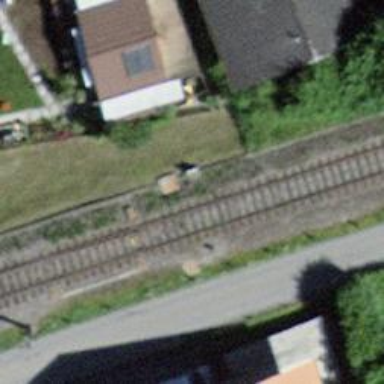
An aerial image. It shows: Railway switch.